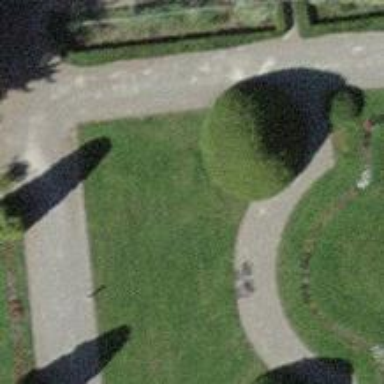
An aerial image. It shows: Avenue lined with deciduous broadleaved trees.